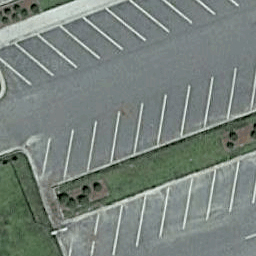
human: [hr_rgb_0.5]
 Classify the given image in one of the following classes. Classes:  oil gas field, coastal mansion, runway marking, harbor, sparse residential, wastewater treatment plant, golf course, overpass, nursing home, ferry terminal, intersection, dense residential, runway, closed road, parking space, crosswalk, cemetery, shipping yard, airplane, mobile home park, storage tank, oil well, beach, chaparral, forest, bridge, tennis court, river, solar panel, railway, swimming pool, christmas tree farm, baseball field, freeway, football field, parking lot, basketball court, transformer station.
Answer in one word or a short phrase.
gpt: parking space